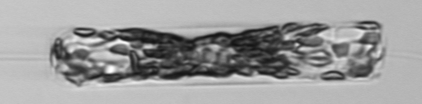
Label: Ditylum_brightwellii